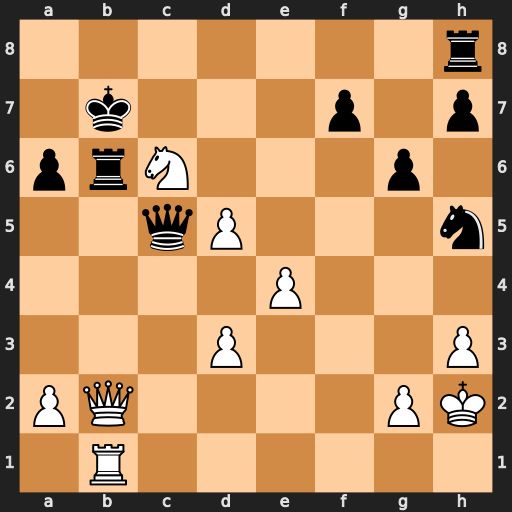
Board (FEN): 7r/1k3p1p/prN3p1/2qP3n/4P3/3P3P/PQ4PK/1R6
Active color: w
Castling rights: -
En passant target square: -
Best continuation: Qxh8 Qd6+ e5